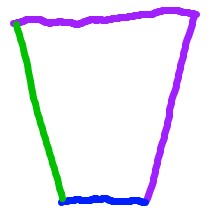
Shape: trapezoid